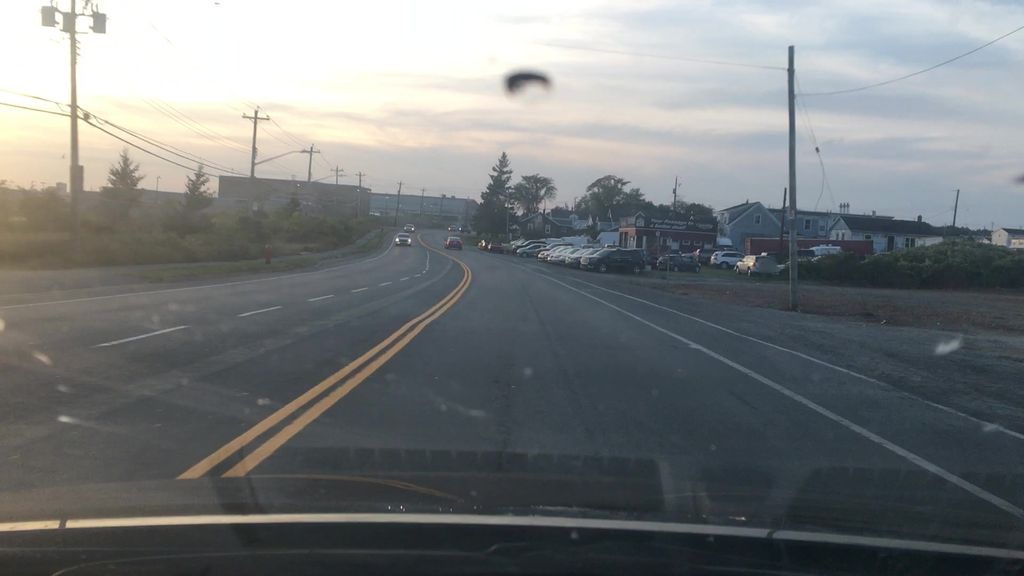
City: halifax